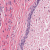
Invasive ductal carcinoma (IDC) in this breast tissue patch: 0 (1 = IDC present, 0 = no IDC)